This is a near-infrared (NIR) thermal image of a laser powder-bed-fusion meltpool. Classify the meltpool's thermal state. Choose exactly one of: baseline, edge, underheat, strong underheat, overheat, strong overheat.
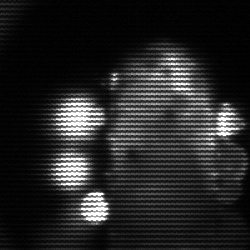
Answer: strong underheat